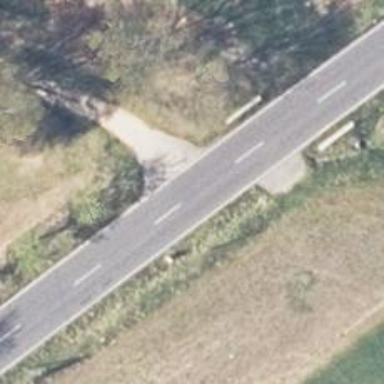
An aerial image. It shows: Secondary road with asphalt surface.